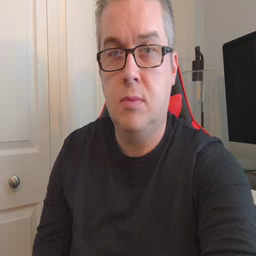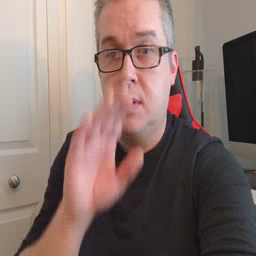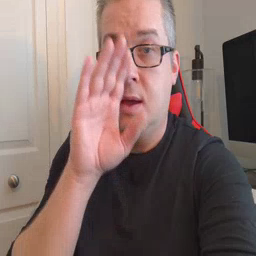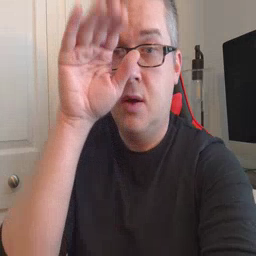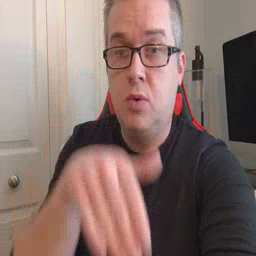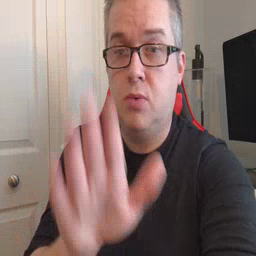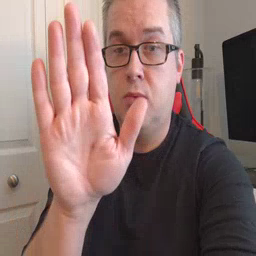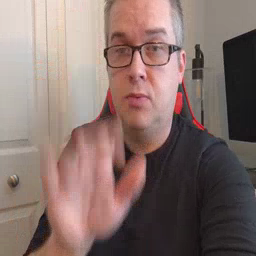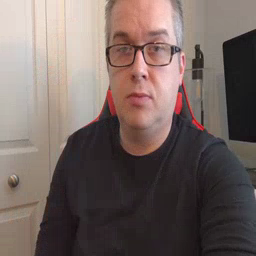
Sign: elephant